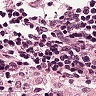
Metastatic tissue present: no